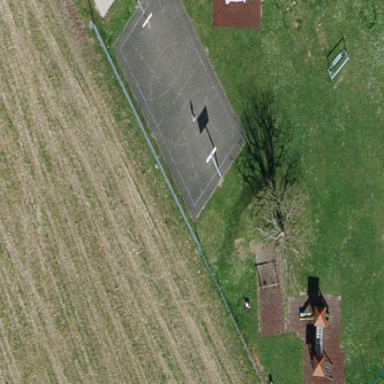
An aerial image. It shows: Basketball court in the leisure land pitch.